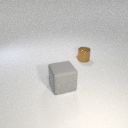
large gray rubber cube to the left of small brown metal cylinder